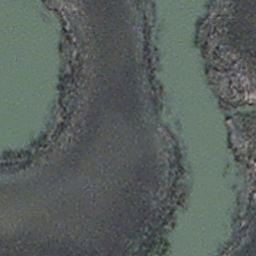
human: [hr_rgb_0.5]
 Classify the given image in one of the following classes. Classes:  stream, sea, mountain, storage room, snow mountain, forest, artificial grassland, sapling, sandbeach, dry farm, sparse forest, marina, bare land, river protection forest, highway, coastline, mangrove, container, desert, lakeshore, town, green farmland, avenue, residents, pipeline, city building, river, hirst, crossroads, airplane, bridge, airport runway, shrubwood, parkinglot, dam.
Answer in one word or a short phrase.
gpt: stream